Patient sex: M
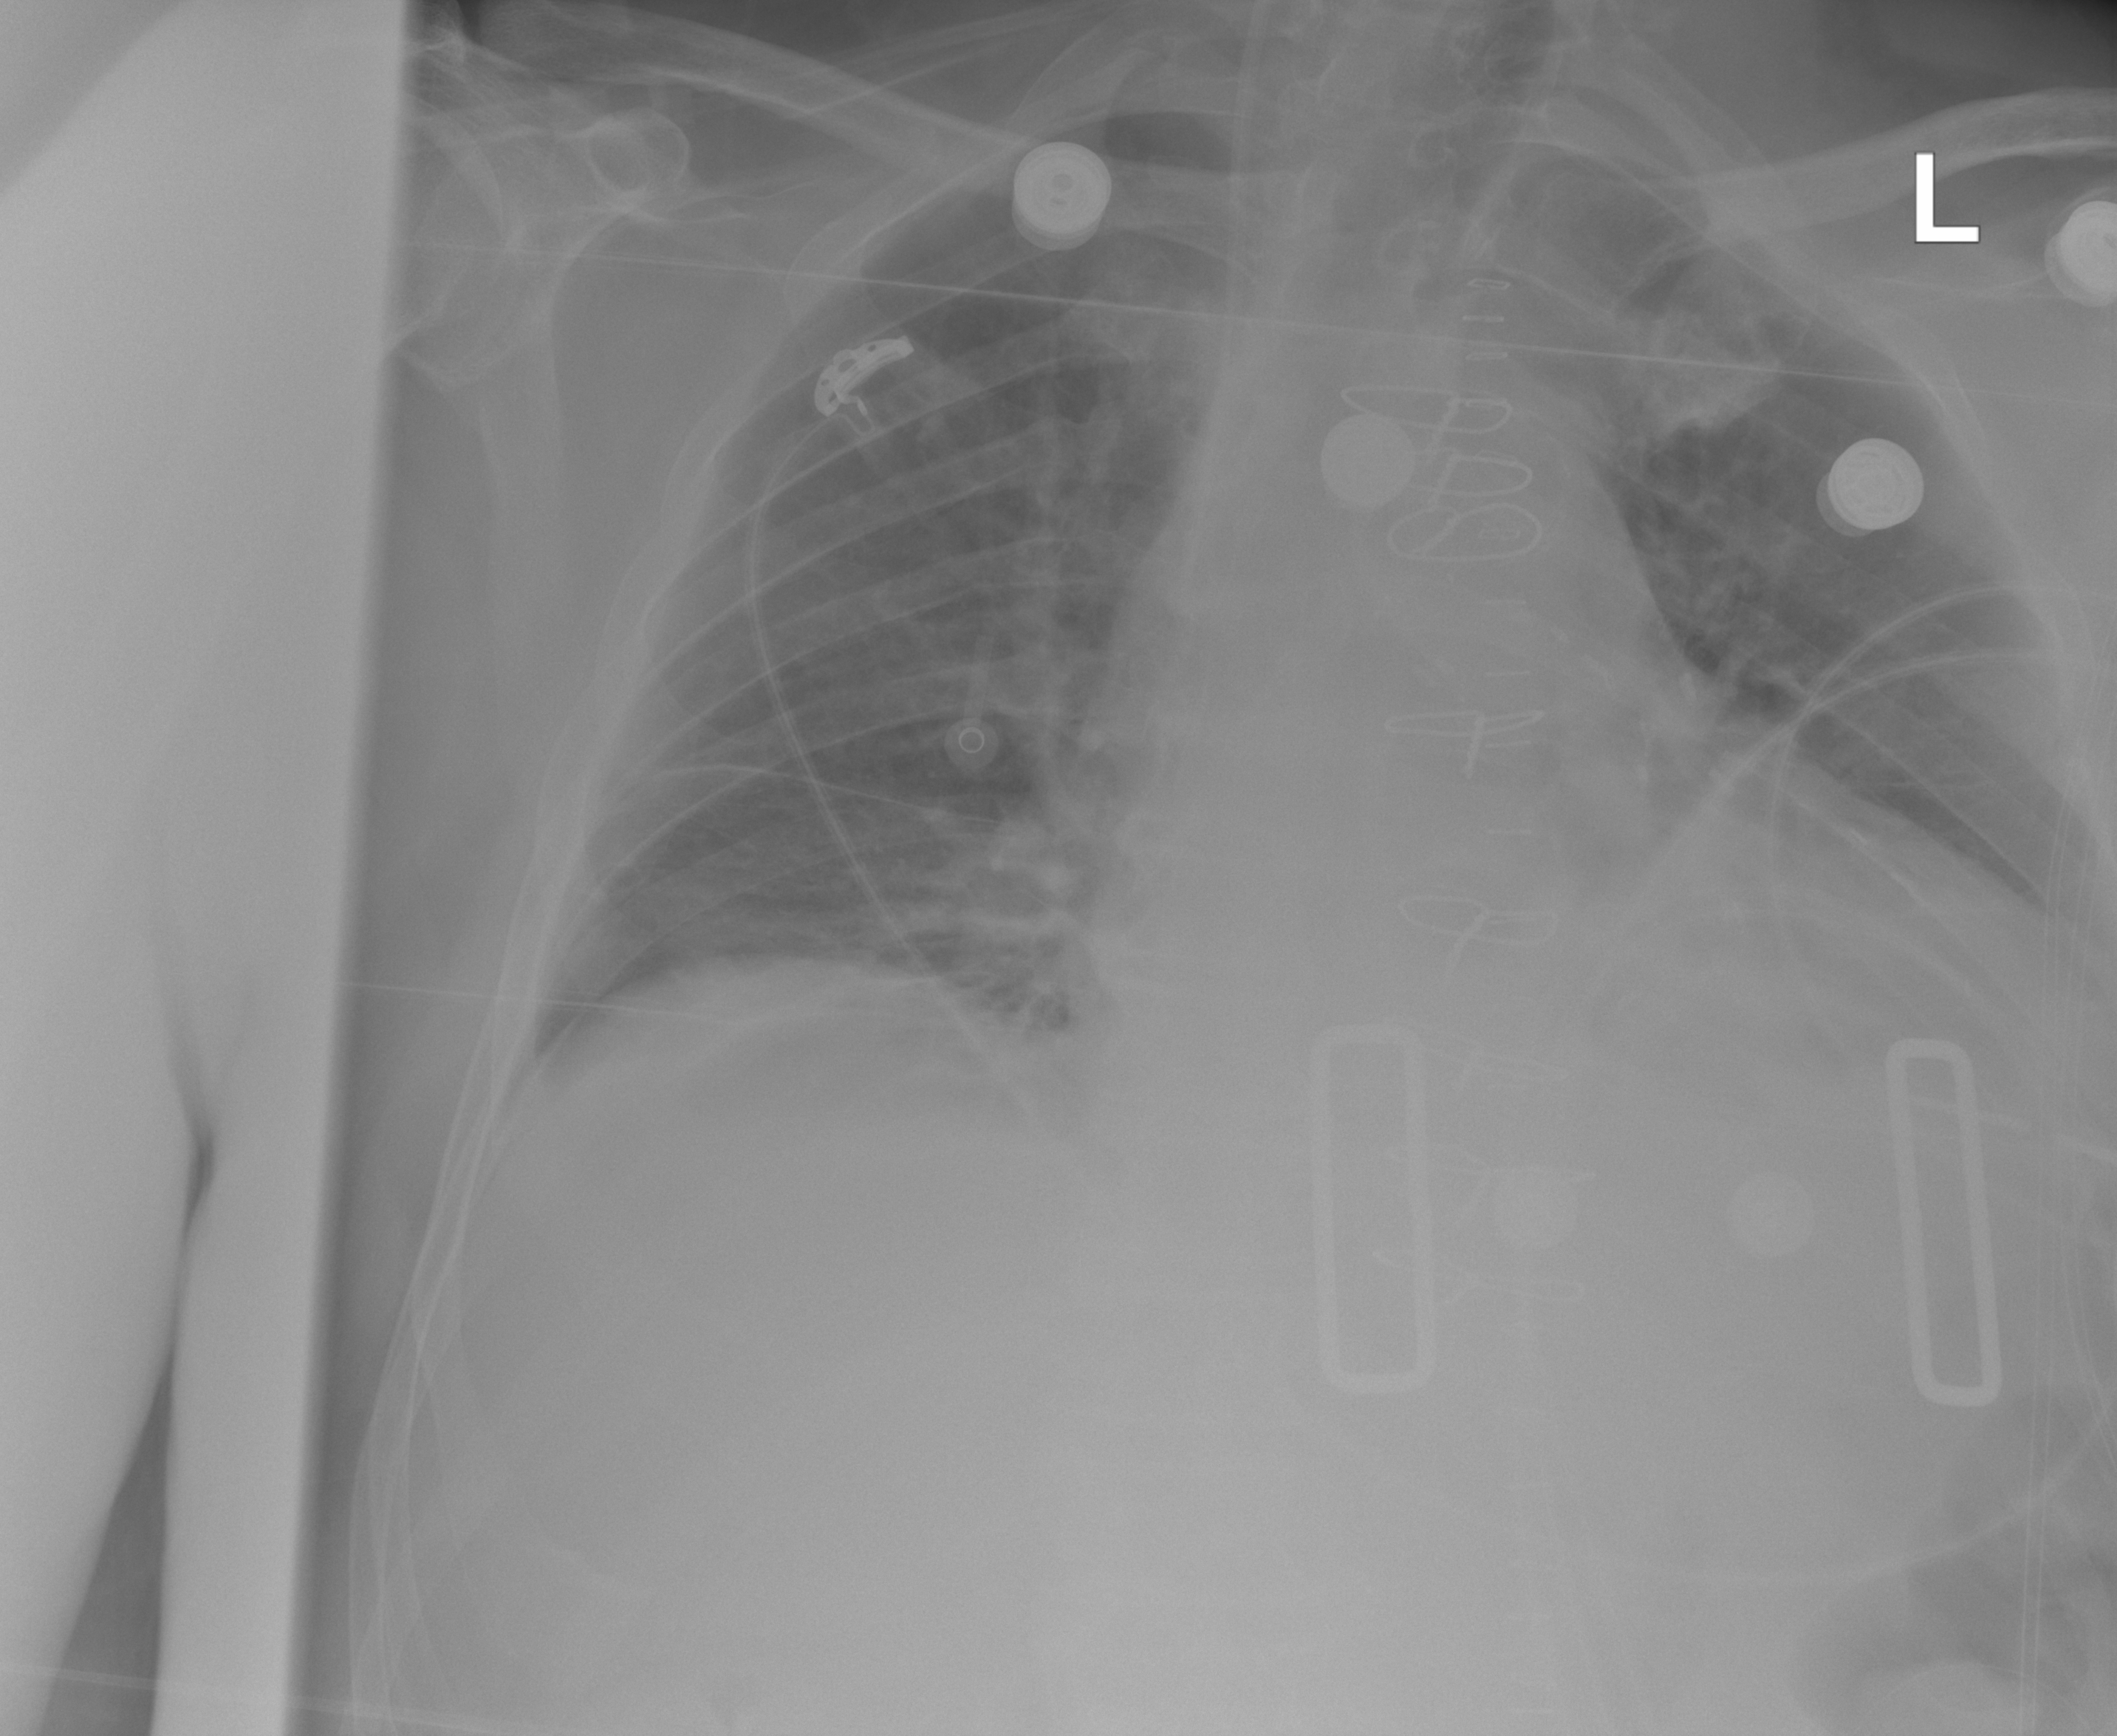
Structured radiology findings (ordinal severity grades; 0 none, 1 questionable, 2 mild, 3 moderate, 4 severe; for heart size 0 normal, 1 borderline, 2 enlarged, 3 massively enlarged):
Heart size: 1
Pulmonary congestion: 0
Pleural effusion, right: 2
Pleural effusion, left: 2
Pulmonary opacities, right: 0
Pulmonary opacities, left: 0
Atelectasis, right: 2
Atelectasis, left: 2